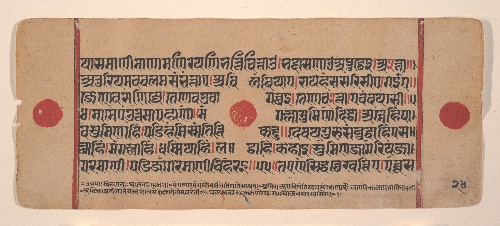
Date: 15th century
Object type: Folio
Classification: Paintings
Medium: Ink, opaque watercolor, and gold on paper
Culture: India (Gujarat)
Dimensions: 4 3/8 x 10 5/8 in. (11.1 x 27 cm)
Department: Asian Art
Credit line: Rogers Fund, 1955
Accession year: 1955
Repository: Metropolitan Museum of Art, New York, NY